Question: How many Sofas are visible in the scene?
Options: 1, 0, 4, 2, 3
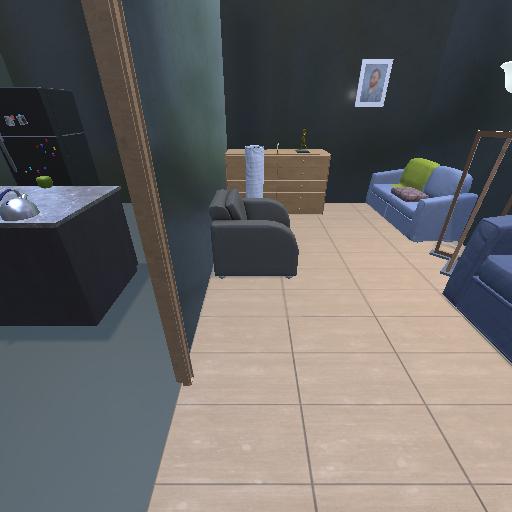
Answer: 1